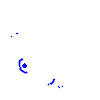
Particle: pion